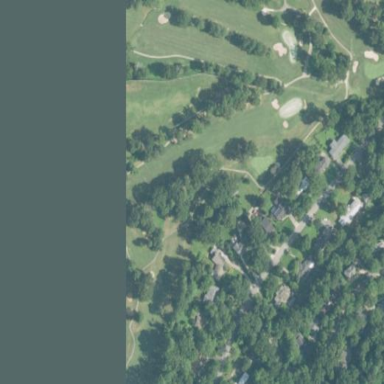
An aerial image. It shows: Golf course.